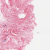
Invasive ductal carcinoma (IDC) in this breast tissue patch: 0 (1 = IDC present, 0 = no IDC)